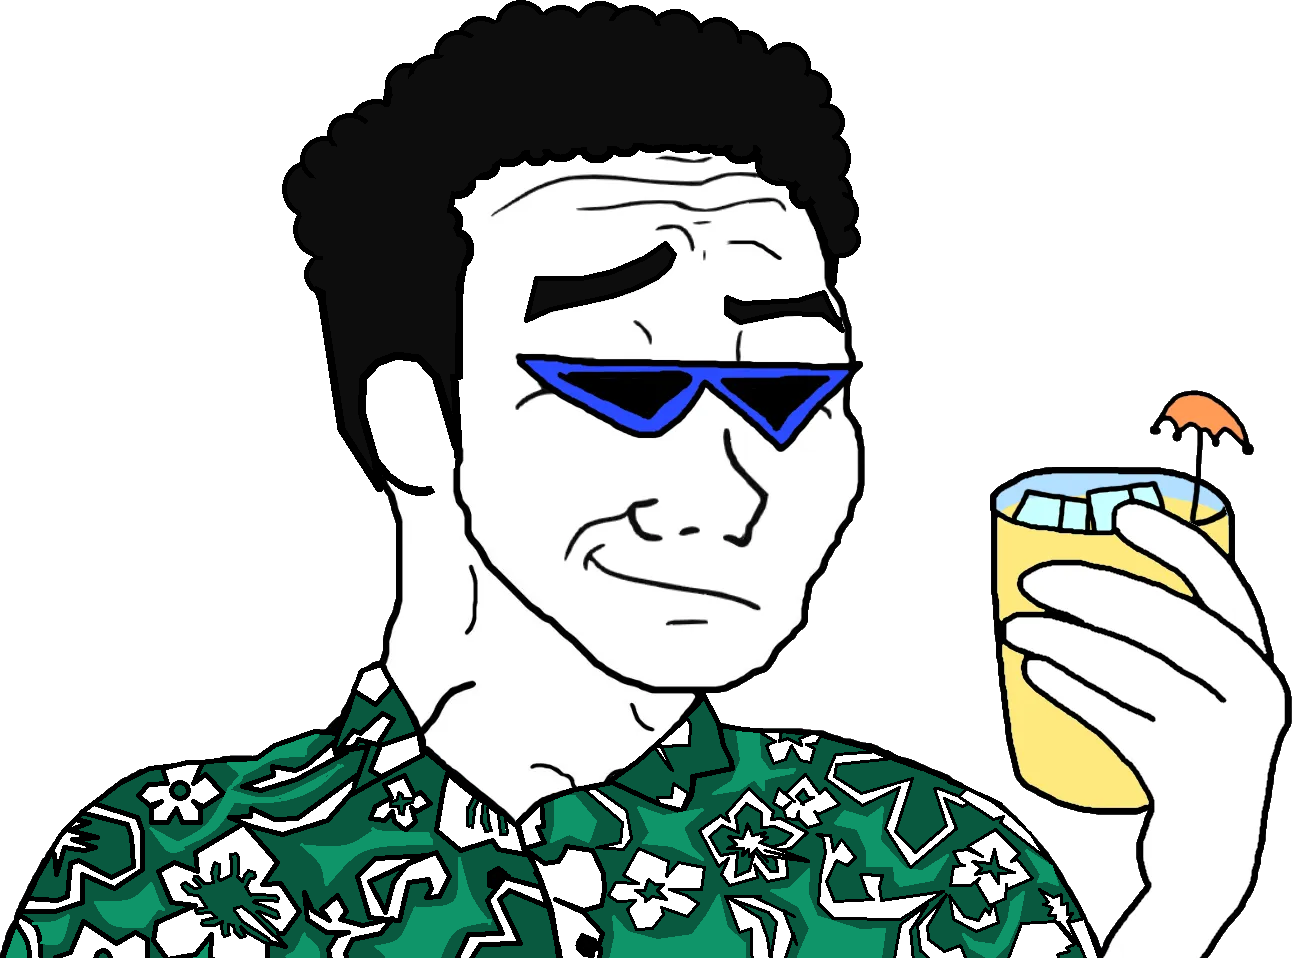
Label: 5_Smugjak